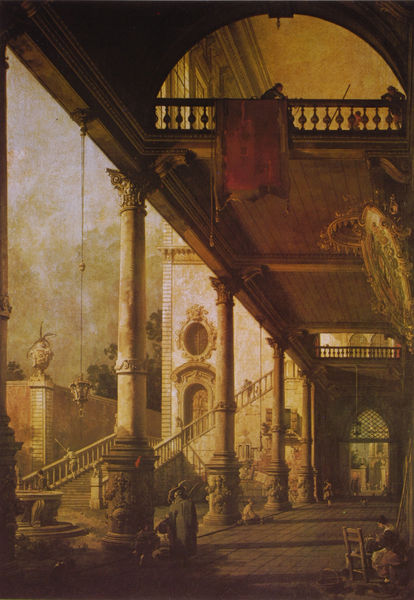
Titel: Capriccio: a Colonnade opening on to the Courtyard of a Palace
Künstler: Canaletto (Antonio Canal)
Standort: Venezia
Institution: Galleria dell'Accademia
Schlagwörter: dunkel, gemälde, himmel, mann, schatten, wolken, frauen, gelb, landschaft, menschen, ocker, stadt, braun, fenster, frau, hell, holz, hut, lampe, lampen, laterne, laternen, licht, orange, raum, schwarz, stuhl, stützen, szene, säule, säulen, terasse, tür, weiss, zimmer, gebäude, haus, rot, schloss, tuch, leute, muster, teppich, architektur, barock, mensch, stein, bild, bildnis, innenraum, spiegel, vorhang, öl, brüstung, sonne, boden, figur, gold, sitzend, stoff, decke, kind, personen, musik, oper, theater, rokoko, alltag, arbeit, brunnen, genre, kinder, amphore, garten, statue, vase, balkon, goldfarben, sommer, ansicht, bogen, italien, ort, perspektive, vedute, venedig, fahne, flagge, warm, kette, mauer, tag, hof, empore, sepia, figuren, romantik, seile, treppe, treppen, kartusche, holzboden, maler, kronleuchter, leuchter, lüster, vasen, aufgang, durchgang, geländer, bretter, holzdielen, podest, hoch, tor, galerie, halle, gang, kolonnade, loggia, offen, antike, durchblick, orient, orientalisch, palast, palazzo, balustrade, seil, groß, arkaden, kapitelle, kapitell, wappen, villa, skulpturen, altan, antik, mittelalter, freitreppe, basis, postament, steinboden, schaft, stürzen, mamor, bellotto, canaletto, gallerie, gebälk, capriccio, bauwerk, korintisch, barok, okulus, säulenumgang, wandelgang, riesig, terassen, ochsenauge, dunkeö, bretterboden, trappe, skuptur, loggai, guardi, du penner, grossartig, neues bild du arsch!, n, ausscht, rsäule, geländer mann, goldstich, licht#balustrade